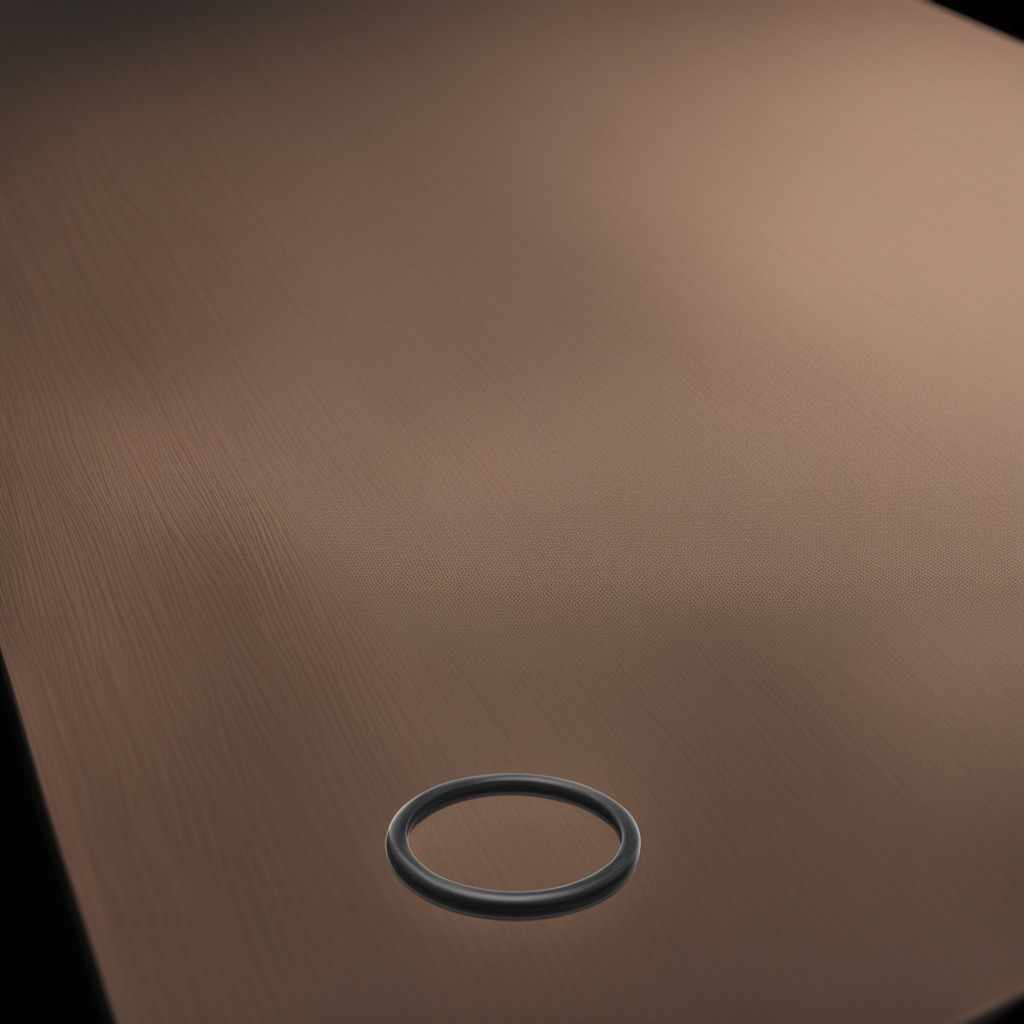
A rubber O-ring lying on the wooden table.